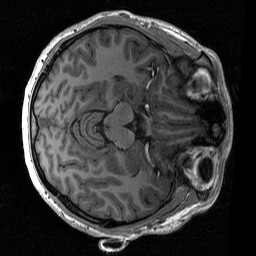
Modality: T1w
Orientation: axial
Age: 22
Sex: male
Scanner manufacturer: siemens
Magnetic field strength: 3 T
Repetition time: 2.53 s
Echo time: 0.00219 s